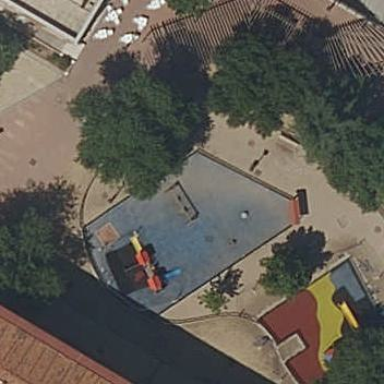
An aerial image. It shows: Playground area for leisure activities on the land.